Question: This works - <URL>
'''
$("#FullCalendar").fullCalendar({
timezone: false,
defaultView: "agendaWeek",
eventLimit: true,
events: [{
title: 'event1',
start: moment().startOf('day').add(8,'hours')
}],
eventAfterRender: function(event, element) {
var $viewport = $(".fc-time-grid-container.fc-scroller");
var qapi = $(element).qtip({
content: "woo",
hide: {
event: false
}
}).qtip('api');
$viewport.on("scroll", function () {
qapi.reposition();
});
qapi.show();
event.qapi = qapi;
},
eventDestroy: function( event, element, view ) {
event.qapi.destroy();
},
header: {
left: 'prev,next today',
center: 'title',
right: 'month,agendaWeek,agendaDay'
}
});
'''
- - <URL>
The problem is that it isn't hidden when you scroll down far enough:

I found several places that say the solution is to set 'position.container' as the scrolling div which should take care of this problem (and maybe the need for a scroll event listener too). But 'position.container' only seems to break things for me.
None of these work: (<URL>
'''
position: {
//container: element.parent()
//container: element
container: $viewport
}
'''
I've also tried using 'position.viewport' and 'position.target'.
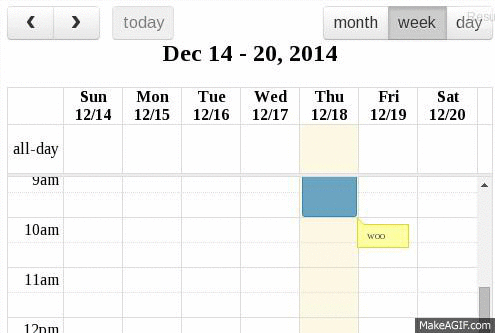
Answer: You can check if the element is visible after scrolling, and show/hide the qtip accordingly.
'''
$viewport.on("scroll", function () {
if(isScrolledIntoView(element[0])) {
qapi.show();
qapi.reposition();
}
else {
qapi.hide();
}
});
'''
<URL>
A nice way to check element visibility can be found <URL>